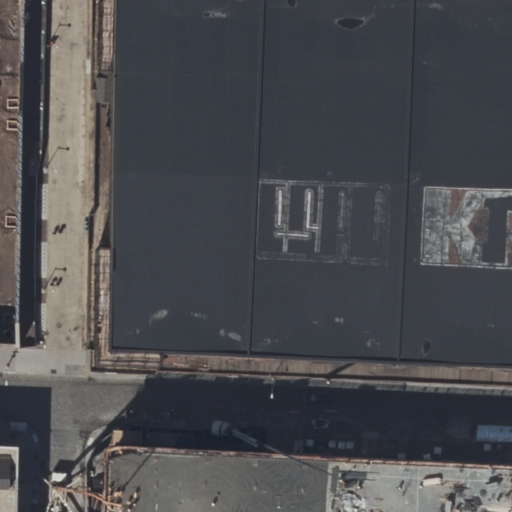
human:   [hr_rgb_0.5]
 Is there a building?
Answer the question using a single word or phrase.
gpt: yes

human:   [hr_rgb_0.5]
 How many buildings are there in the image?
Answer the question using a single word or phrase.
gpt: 5

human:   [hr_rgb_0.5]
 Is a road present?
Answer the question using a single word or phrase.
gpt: yes

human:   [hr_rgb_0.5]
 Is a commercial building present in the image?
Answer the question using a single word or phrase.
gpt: yes

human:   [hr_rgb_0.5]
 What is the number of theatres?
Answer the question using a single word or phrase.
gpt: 1

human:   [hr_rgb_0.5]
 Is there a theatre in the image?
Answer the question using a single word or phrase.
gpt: yes

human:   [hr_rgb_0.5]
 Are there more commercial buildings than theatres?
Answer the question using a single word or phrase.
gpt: no

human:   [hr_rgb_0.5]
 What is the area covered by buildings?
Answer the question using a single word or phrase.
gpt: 11673m2

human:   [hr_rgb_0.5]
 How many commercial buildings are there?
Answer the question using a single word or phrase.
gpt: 1

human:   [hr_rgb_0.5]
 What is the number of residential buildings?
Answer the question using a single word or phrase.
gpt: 4

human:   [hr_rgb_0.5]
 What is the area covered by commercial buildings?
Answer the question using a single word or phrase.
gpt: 308m2

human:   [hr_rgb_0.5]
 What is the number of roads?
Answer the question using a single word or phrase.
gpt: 3

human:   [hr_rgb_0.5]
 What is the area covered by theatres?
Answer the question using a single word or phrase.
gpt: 308m2

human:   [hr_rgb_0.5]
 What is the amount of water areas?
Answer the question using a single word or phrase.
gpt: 0

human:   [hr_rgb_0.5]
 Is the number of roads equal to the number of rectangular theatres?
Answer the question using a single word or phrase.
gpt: no

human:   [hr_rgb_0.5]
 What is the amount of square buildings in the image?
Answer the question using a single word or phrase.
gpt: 0

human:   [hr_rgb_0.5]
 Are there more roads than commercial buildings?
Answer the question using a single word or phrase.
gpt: yes

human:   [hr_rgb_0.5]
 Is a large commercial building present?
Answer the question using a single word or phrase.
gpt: no

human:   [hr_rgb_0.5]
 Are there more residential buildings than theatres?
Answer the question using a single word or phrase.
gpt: yes

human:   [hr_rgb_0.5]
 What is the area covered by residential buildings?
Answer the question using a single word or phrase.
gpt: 11364m2

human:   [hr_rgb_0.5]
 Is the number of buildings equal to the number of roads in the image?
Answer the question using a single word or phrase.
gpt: no

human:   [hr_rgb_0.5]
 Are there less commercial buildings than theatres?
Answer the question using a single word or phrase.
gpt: no

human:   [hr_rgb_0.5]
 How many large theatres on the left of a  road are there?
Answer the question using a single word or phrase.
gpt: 0

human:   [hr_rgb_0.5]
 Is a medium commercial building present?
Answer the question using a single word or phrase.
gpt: yes

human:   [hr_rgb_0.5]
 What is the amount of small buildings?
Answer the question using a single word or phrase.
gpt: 1

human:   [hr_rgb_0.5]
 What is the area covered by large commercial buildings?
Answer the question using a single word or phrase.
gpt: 0m2

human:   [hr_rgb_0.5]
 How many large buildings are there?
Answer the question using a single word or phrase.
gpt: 3

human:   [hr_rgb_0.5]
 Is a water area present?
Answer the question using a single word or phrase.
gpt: no

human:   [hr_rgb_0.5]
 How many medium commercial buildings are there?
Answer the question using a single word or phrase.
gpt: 1

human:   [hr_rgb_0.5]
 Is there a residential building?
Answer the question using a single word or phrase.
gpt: yes

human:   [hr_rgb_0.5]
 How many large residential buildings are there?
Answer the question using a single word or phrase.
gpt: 3

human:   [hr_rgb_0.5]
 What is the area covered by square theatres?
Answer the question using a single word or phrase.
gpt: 0m2

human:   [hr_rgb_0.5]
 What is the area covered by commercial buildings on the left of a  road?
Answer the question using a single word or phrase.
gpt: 308m2

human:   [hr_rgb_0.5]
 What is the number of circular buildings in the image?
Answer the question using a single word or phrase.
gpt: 0

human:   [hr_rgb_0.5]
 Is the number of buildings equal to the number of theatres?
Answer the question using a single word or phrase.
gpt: no

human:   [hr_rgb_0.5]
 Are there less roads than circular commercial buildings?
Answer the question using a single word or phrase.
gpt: no

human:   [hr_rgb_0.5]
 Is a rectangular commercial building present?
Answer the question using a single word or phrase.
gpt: yes

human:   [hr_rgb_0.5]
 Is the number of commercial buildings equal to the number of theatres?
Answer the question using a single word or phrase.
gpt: yes

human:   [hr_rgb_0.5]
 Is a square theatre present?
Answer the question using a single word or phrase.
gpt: no

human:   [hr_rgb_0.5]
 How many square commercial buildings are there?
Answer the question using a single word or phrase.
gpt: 0

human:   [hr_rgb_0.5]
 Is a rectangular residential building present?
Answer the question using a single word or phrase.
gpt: yes

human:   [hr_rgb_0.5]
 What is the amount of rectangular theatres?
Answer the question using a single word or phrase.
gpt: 1

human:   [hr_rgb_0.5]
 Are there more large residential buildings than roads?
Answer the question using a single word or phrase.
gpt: no

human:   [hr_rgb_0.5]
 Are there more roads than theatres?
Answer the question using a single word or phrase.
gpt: yes

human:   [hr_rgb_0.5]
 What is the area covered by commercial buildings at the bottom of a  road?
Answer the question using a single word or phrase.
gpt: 0m2

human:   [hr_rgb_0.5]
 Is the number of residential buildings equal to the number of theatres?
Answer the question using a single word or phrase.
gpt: no

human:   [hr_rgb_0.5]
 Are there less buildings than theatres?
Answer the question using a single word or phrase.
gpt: no

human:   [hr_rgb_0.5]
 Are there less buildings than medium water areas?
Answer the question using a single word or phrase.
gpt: no

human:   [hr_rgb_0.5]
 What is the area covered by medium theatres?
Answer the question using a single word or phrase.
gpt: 308m2

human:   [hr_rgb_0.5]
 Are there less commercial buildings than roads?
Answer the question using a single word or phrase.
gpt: yes

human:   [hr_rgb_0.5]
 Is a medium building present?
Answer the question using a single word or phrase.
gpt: yes

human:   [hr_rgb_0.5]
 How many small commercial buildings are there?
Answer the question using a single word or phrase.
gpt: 0

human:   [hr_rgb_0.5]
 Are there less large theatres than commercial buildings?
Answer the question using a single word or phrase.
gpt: yes

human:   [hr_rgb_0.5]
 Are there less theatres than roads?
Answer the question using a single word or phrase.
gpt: yes

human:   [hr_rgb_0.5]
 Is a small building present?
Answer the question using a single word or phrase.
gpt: yes

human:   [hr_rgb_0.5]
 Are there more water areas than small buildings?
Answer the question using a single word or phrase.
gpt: no

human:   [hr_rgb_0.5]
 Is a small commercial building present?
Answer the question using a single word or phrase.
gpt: no

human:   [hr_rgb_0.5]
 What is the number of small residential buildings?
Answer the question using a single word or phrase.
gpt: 1

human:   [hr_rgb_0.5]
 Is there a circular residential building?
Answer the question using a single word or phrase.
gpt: no

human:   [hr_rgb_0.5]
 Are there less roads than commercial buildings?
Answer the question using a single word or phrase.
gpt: no

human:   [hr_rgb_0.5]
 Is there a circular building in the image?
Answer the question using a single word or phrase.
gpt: no

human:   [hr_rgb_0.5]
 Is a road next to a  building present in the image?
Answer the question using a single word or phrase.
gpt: yes

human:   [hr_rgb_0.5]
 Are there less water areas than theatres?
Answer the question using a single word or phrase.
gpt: yes

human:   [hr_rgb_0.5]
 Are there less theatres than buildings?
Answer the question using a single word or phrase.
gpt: yes